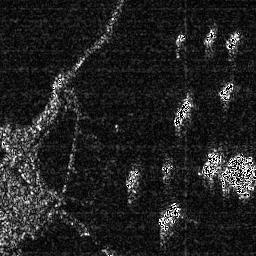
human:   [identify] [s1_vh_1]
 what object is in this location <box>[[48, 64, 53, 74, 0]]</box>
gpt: <ref>1 small ship at the center</ref>

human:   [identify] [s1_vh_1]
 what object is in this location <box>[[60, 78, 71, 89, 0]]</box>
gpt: <ref>1 medium ship at the bottom</ref>